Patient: sex M, age 52
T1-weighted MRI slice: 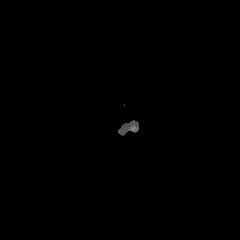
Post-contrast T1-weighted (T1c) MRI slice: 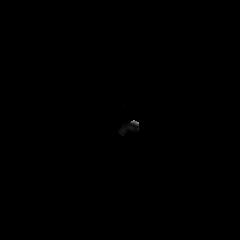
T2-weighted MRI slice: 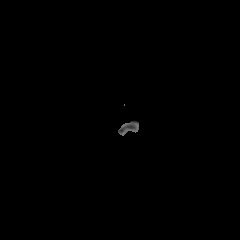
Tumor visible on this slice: no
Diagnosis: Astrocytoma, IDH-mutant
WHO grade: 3